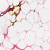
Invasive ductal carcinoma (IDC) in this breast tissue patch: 0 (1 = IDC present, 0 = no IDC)